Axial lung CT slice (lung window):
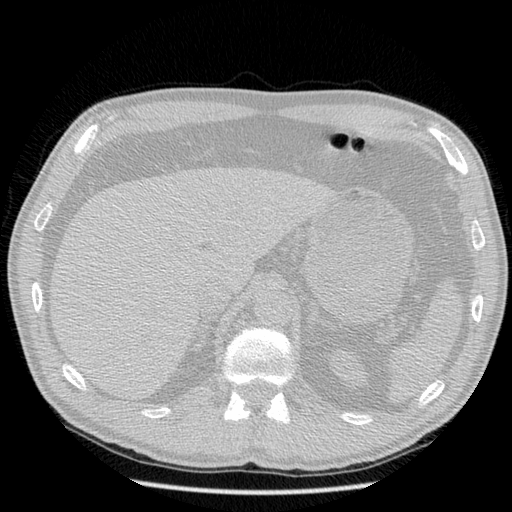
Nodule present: no